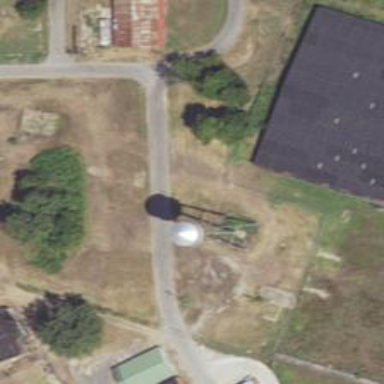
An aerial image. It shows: Water tower that is man-made.